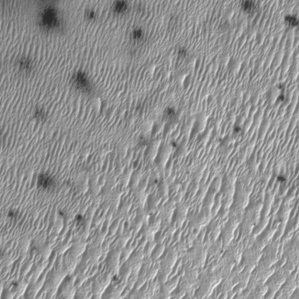
Label: frost